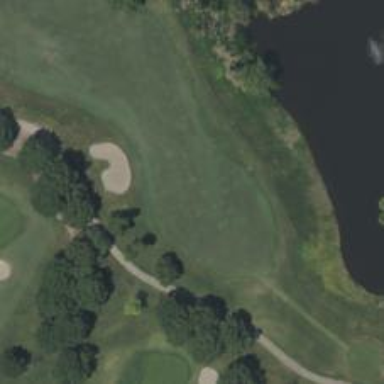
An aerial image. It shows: View of golf hole.